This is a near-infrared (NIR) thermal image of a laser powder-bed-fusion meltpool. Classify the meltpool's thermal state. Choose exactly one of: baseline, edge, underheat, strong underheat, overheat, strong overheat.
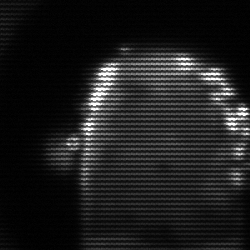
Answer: baseline